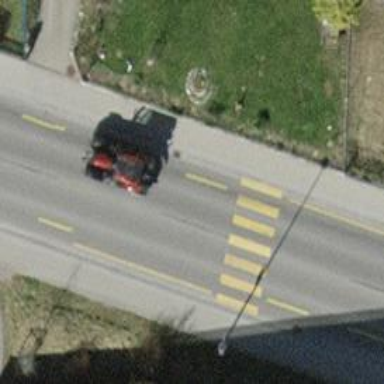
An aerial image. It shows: Zebra crossing on the road.